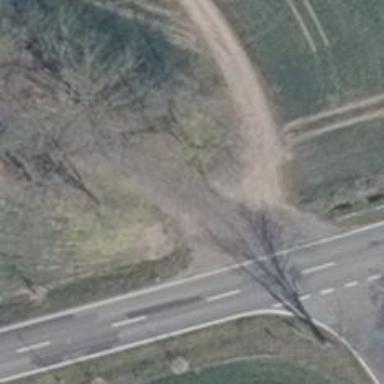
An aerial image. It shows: Service road.